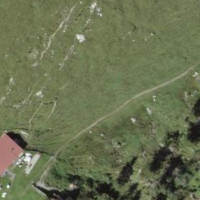
EUNIS habitat code: 23
Species observed at this site:
Carduelis citrinella
Linaria cannabina
Turdus viscivorus
Anthus spinoletta